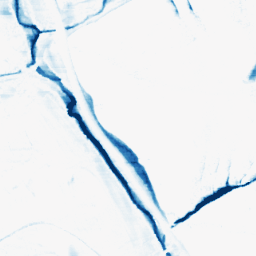
Category: morphological
Decomposition family: morphological_rect
Decomposition parameters: operation: closing
width: 20
height: 5
Upsampling method: sinc_blackman
Upsampling parameters: scale: 2
kernel_size: 4
Upsampling scale: 2